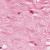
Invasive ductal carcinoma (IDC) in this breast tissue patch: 0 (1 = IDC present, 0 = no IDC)